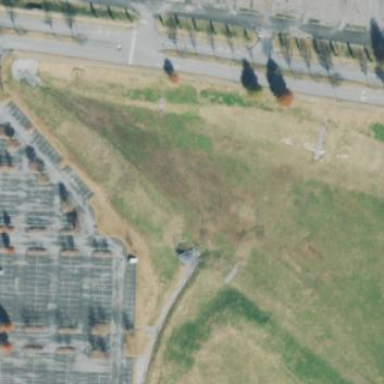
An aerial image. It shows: Open area covered with grass.